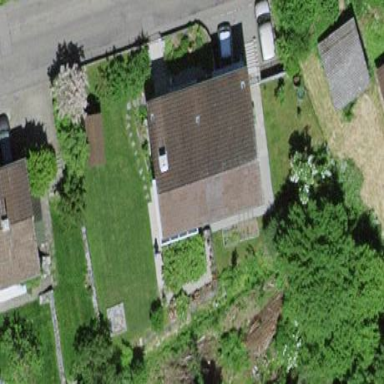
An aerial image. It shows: Simple house.